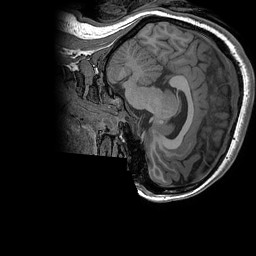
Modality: T1w
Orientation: sagittal
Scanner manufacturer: ge
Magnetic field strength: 3 T
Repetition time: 0.008156 s
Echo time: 0.00318 s